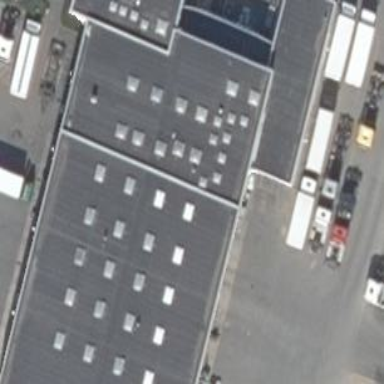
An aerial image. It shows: Car repair shop.